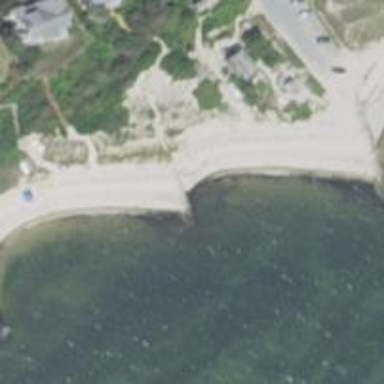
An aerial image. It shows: Breakwater structure.